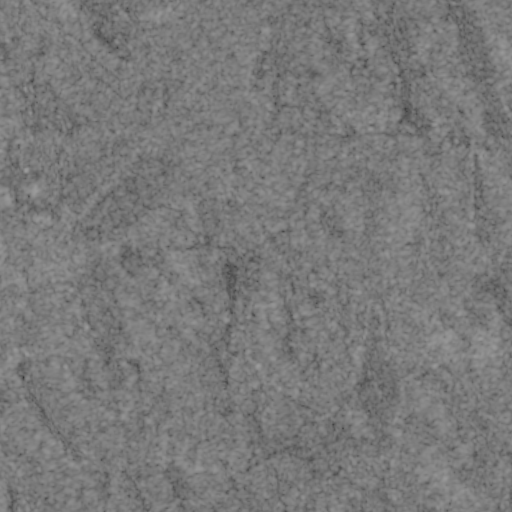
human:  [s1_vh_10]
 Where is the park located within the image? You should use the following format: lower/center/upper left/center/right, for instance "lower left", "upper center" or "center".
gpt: The park is located in the upper right of the image.
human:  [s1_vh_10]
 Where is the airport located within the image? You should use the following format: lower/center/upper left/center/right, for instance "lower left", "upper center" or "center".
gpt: There is no airport in the image.

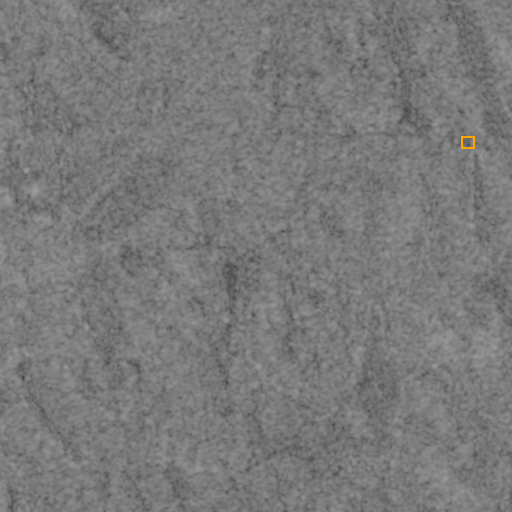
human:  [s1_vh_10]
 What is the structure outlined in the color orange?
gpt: The structure outlined in orange is a park.
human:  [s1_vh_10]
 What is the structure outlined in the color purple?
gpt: There is no purple outline.